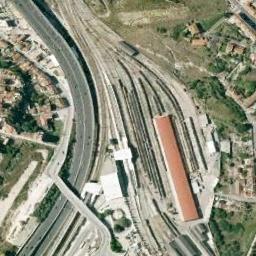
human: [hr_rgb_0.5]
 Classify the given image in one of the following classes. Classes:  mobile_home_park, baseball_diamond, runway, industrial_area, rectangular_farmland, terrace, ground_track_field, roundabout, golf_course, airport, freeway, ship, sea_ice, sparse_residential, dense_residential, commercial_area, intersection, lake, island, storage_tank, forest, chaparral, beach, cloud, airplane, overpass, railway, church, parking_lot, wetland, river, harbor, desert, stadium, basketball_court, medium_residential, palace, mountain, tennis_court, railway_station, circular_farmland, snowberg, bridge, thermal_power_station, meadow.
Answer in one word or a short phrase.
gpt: railway_station